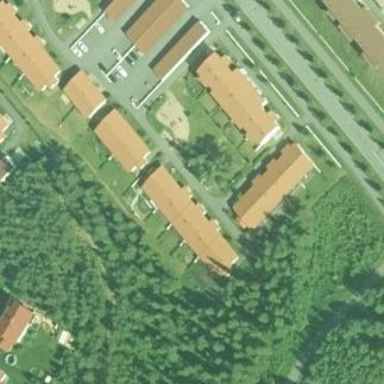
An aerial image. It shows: Terrace building.